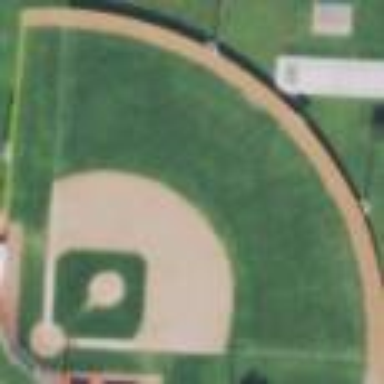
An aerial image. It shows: Baseball pitch for leisure and sports activities.